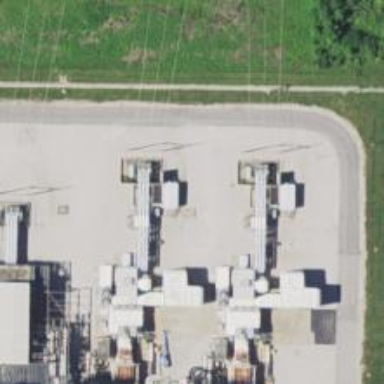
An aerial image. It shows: Gas turbine generator.